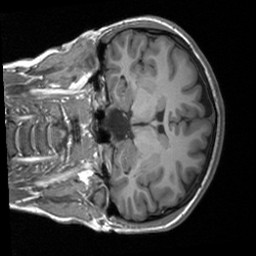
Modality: T1w
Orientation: coronal
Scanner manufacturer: siemens
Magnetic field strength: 3 T
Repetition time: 1.9 s
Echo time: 0.00226 s